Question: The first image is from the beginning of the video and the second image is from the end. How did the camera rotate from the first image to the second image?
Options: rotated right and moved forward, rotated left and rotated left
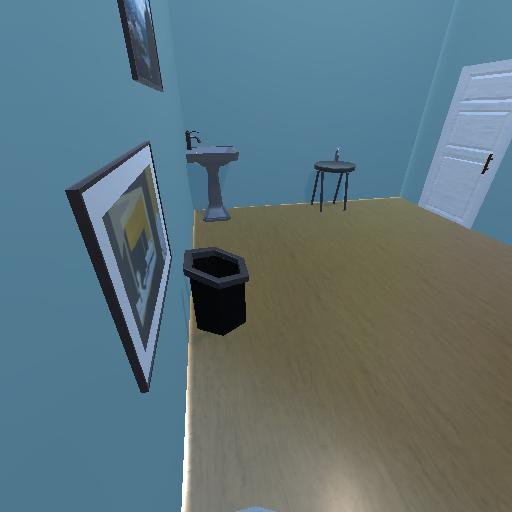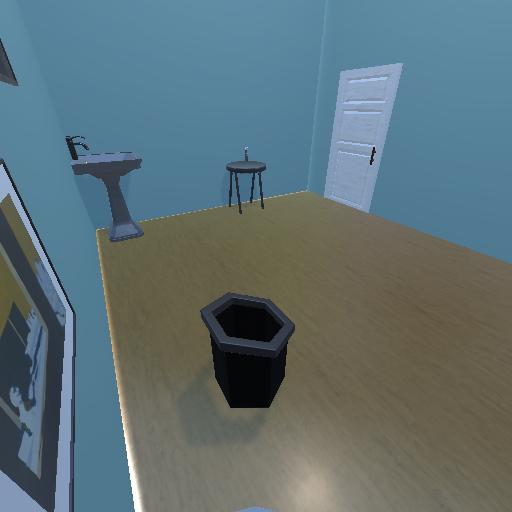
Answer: rotated right and moved forward